Question: I'm trying to write some javascript that lets a user upload a file to imgur. The first step for me is to just load an image from my webserver (publicly available) and try to upload that using my api key. Here's what I have so far:
'''
self.uploadImage = function upload(file) {
debugger;
file = $.get("../../Content/images/icon.png", function () {
alert("success");
})
.done(function () { alert("second success"); })
.fail(function () { alert("error"); })
.always(function () { alert("finished"); });
// file is from a <input> tag or from Drag'n Drop
// Is the file an image?
if (!file || !file.type.match(/image.*/)) return; // fails here
// It is!
// Let's build a FormData object
var fd = new FormData();
fd.append("image", file); // Append the file
fd.append("key", "<my key>");
// Create the XHR
var xhr = new XMLHttpRequest();
xhr.open("POST", "http://api.imgur.com/2/upload.json");
xhr.onload = function() {
// The URL of the image is:
JSON.parse(xhr.responseText).upload.links.imgur_page;
};
// And now, we send the formdata
xhr.send(fd);
debugger;
};
'''
I can't get past the first 'if' statement though - I get an error that says
> Uncaught TypeError: Cannot call method 'match' of undefined
I do get the success alerts from the .get... I'm not sure how to debug this further as I'm a bit new to js... any help would be much appreciated.
at the if statement:

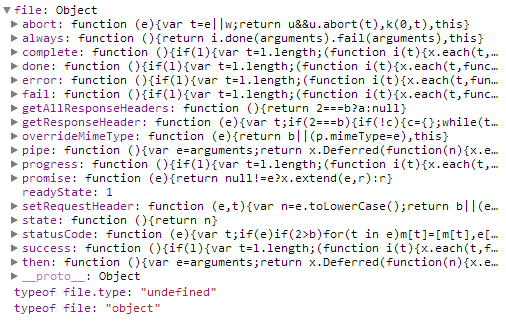
Answer: It seems 'file.type' is undefined. The reason for this is that you are using the return value of the <URL> object which does not have a 'type' property.